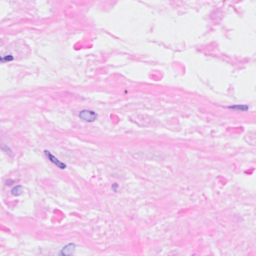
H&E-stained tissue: Breast